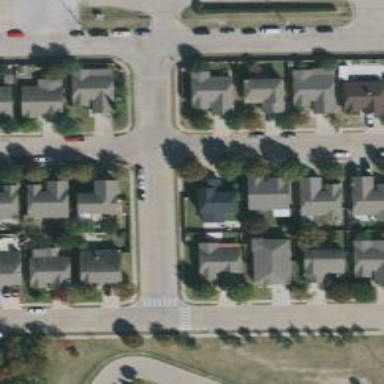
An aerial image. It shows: Residential road.